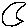
Label: moon